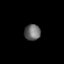
Tissue: lung
Cell type: Epithelial cells
Senescence score: 0.2105
Nuclear area (px): 250
Mean DAPI intensity: 106.832